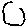
Label: moon